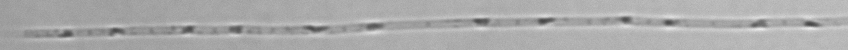
Label: Leptocylindrus